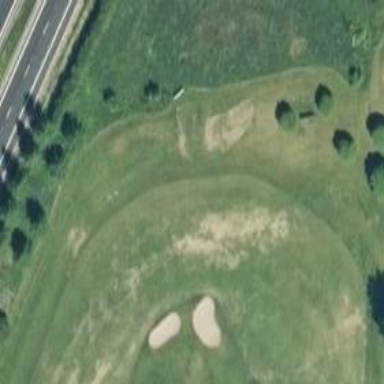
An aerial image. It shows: View of golf hole.